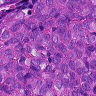
Metastatic tissue present: yes